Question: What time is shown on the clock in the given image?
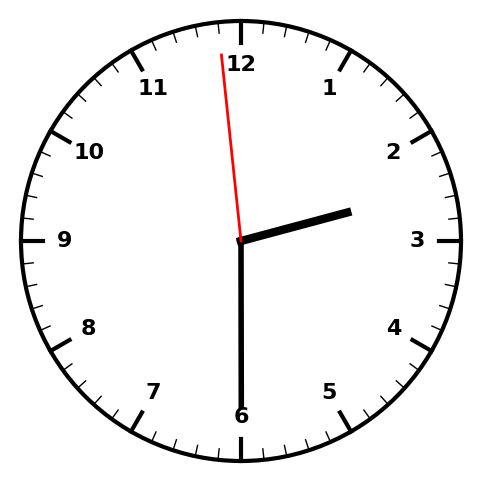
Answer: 02:29:59